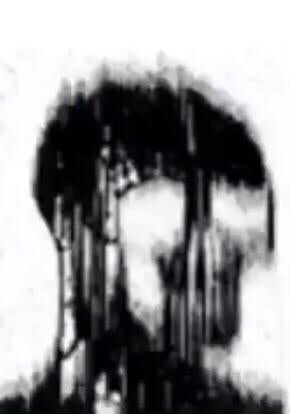
Label: 5_Rage